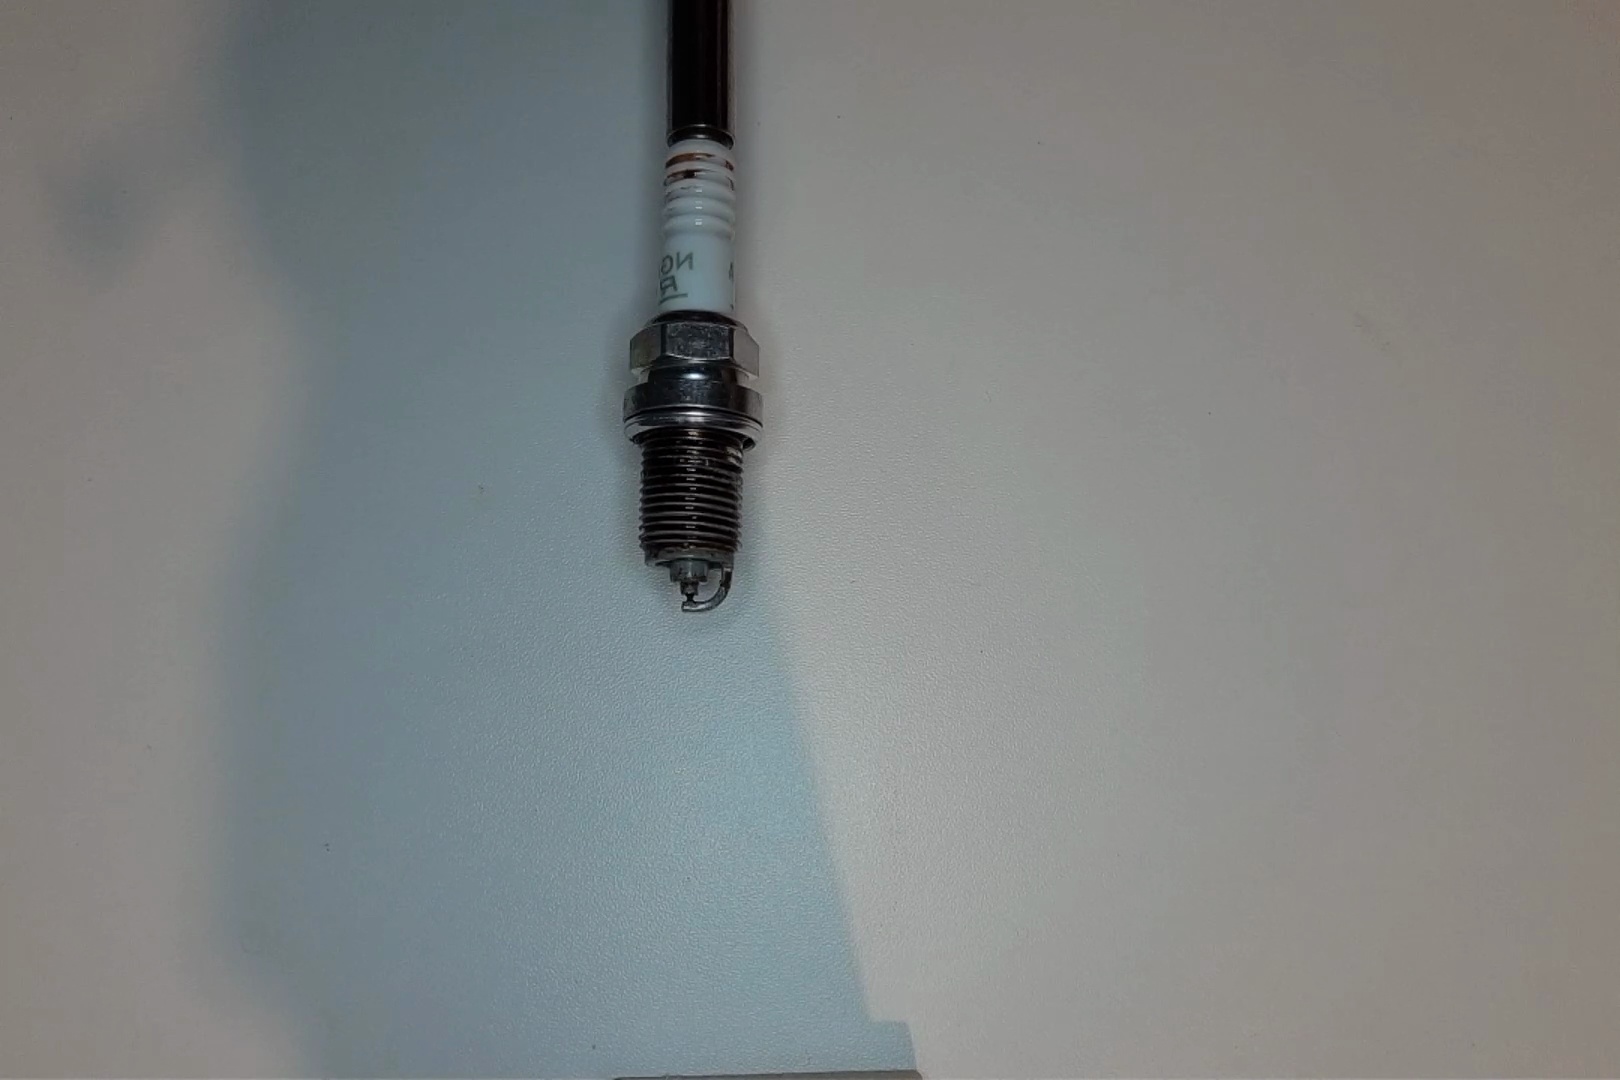
Label: anomaly